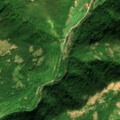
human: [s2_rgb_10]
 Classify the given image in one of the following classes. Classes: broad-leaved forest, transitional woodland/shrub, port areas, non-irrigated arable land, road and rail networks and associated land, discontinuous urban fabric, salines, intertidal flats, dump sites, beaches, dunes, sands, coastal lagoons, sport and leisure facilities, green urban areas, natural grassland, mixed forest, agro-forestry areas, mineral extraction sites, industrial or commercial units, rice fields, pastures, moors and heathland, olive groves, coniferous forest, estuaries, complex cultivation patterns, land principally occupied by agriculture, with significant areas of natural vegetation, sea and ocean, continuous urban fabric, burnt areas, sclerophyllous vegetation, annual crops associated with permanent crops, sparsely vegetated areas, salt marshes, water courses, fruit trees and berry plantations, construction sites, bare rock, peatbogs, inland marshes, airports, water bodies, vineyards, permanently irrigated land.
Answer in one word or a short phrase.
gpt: broad-leaved forest, natural grassland, transitional woodland/shrub